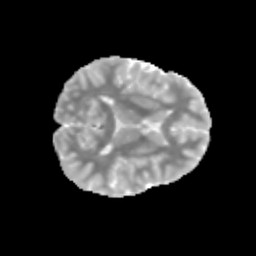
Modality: MD
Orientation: axial
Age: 11
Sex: male
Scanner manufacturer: siemens
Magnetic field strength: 3 T
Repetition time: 3.8 s
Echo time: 0.07 s